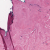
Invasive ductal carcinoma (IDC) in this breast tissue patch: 0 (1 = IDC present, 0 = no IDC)